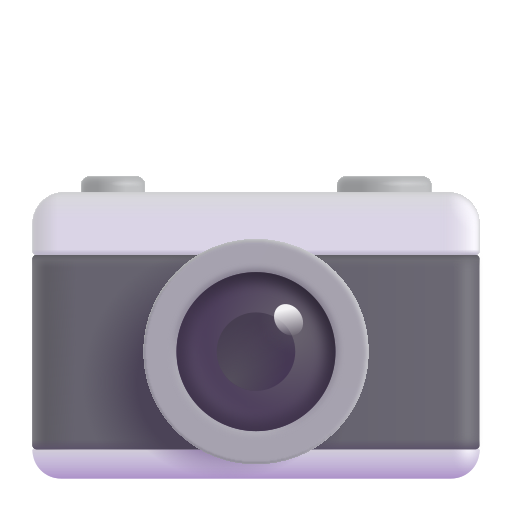
camera color